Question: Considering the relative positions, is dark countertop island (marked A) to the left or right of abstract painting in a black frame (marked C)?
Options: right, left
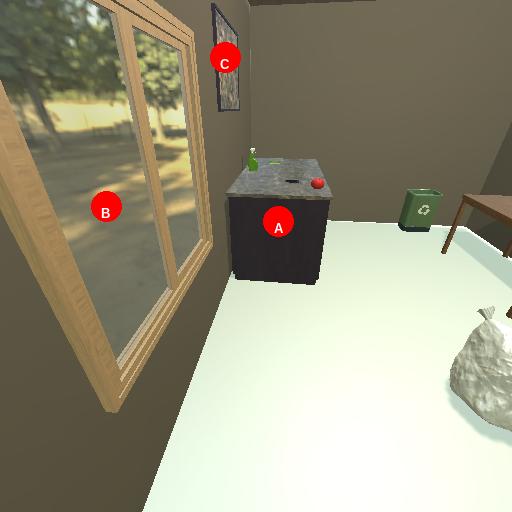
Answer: right